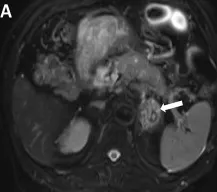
On MRI, T2-weighted sequences showed a mixed hyperintense lesion located in the left adrenal.
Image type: radiology (mri)